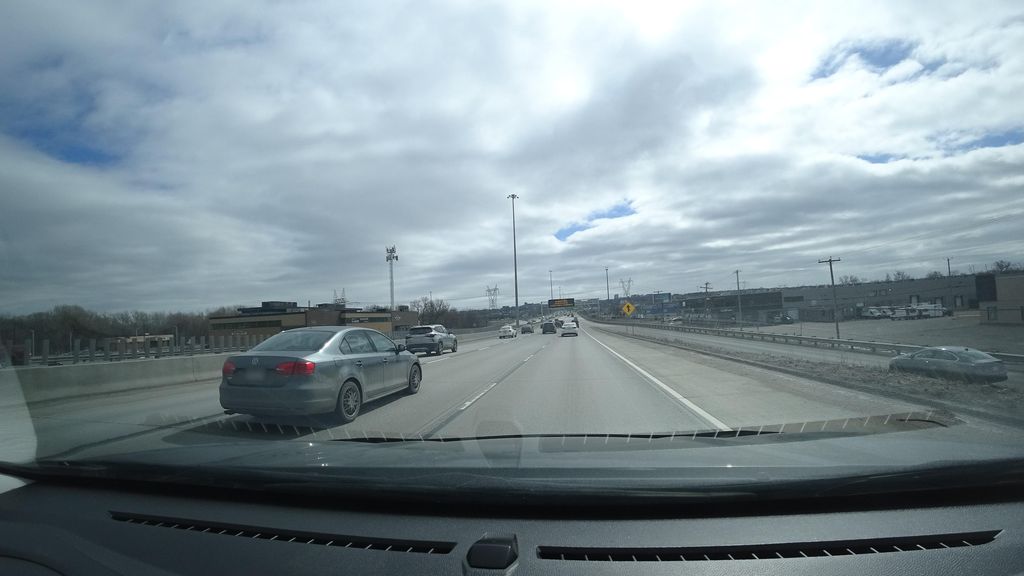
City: quebec_city